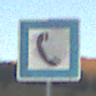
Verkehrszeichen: Fernsprecher
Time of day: SunriseSunset
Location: Outdoor (RoadRail)
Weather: PartlyCloudy
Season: NotSpecified
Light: Natural